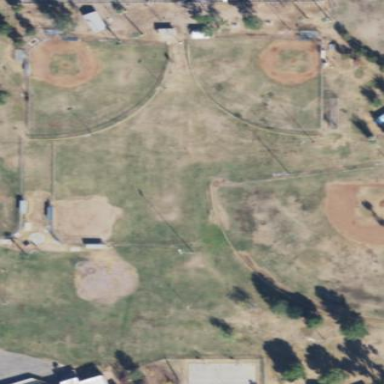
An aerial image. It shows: Softball pitch for leisure sports.